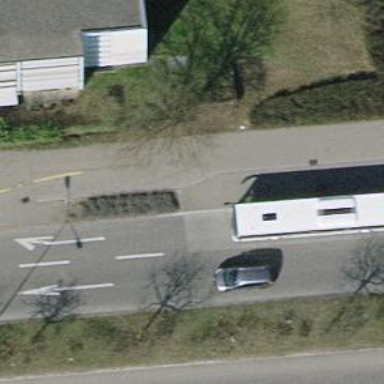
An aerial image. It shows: Platform for public transport is situated by the road.